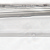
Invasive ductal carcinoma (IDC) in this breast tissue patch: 0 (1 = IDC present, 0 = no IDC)